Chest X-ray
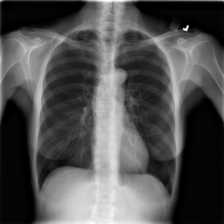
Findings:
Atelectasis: negative
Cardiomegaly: negative
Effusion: positive
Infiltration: positive
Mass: negative
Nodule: negative
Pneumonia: negative
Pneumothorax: negative
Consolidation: negative
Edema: negative
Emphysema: negative
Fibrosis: negative
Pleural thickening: negative
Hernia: negative